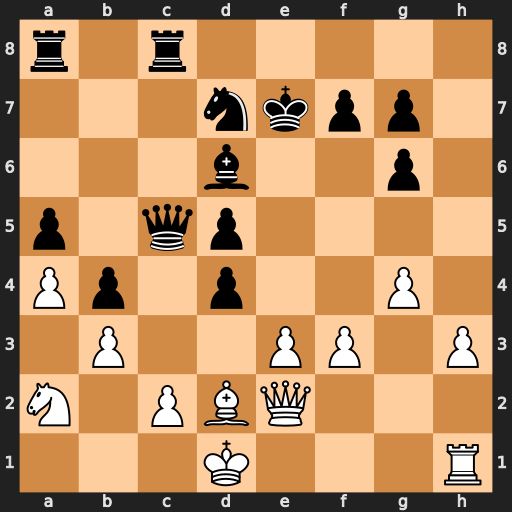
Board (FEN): r1r5/3nkpp1/3b2p1/p1qp4/Pp1p2P1/1P2PP1P/N1PBQ3/3K3R
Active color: w
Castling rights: -
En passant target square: -
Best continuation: exd4+ Kf8 dxc5